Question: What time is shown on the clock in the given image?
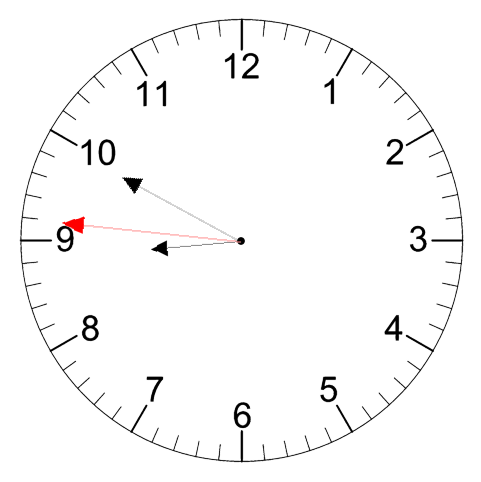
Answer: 08:49:46